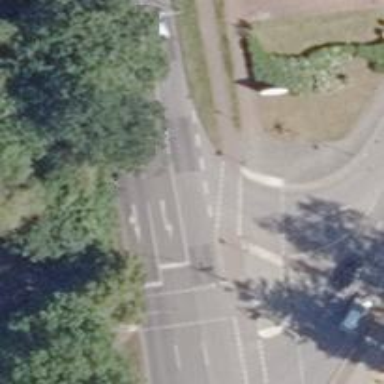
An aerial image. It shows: Asphalt path with crossing for both footway and cycleway.